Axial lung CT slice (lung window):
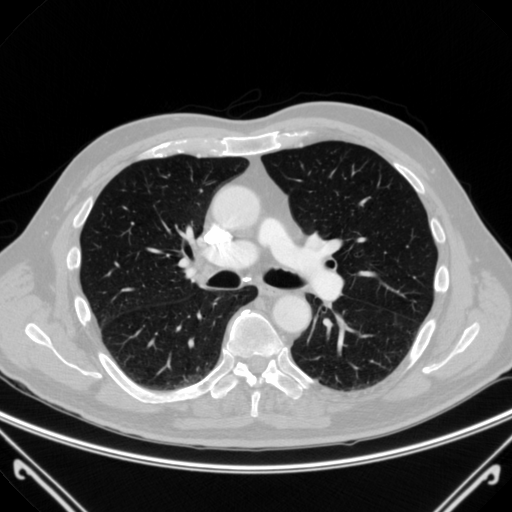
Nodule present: no